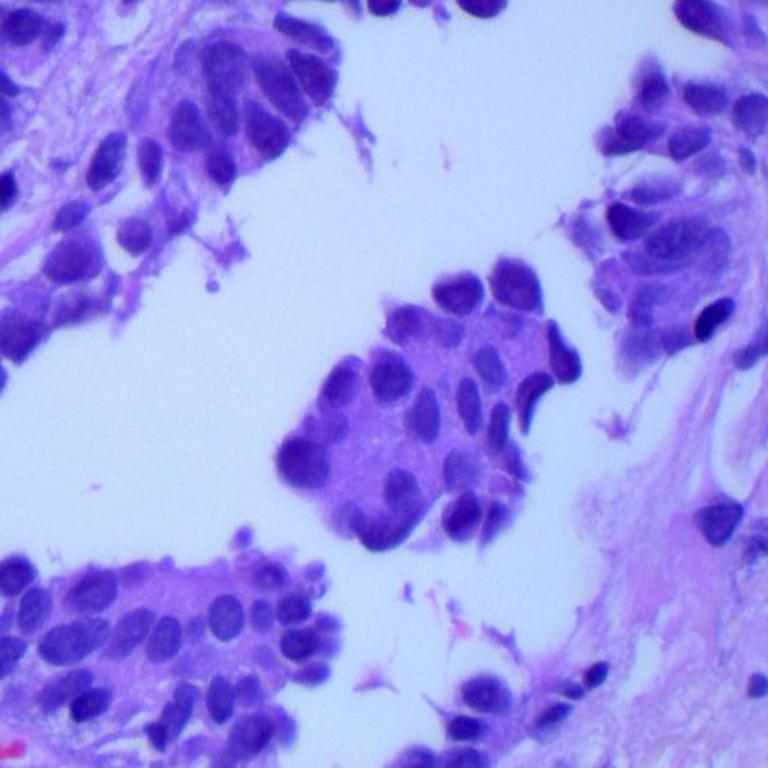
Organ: lung
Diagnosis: adenocarcinomas